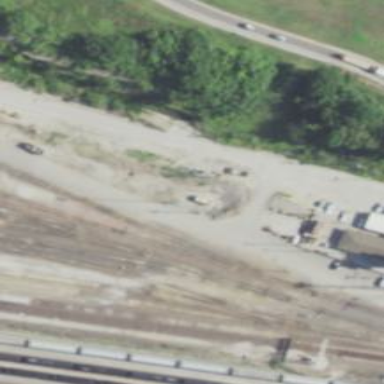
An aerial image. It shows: Railway yard.